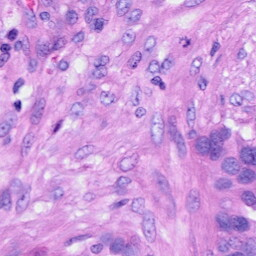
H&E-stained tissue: Ovarian